This time-frequency spectrogram was computed from a rotor test-rig vibration snapshot; brighter regions carry more energy. Diagnose the rotating machine from this image, choosing from: normal, misalignment, unbalance, looseness.
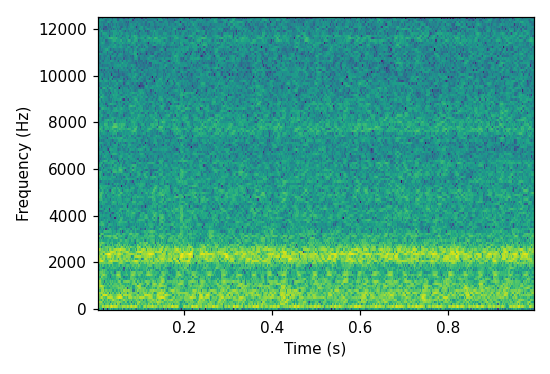
Answer: looseness